Interaction volume radius: 10 \u00c5
Interaction volume height: 15 \u00c5
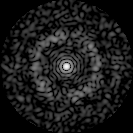
Disorder parameter: 0.7816